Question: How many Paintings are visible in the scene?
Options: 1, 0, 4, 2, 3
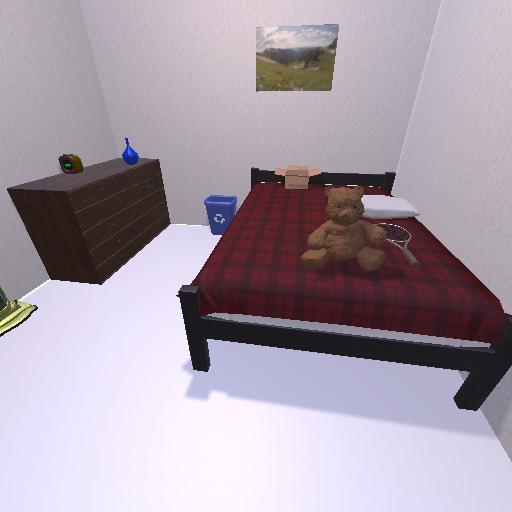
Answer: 1